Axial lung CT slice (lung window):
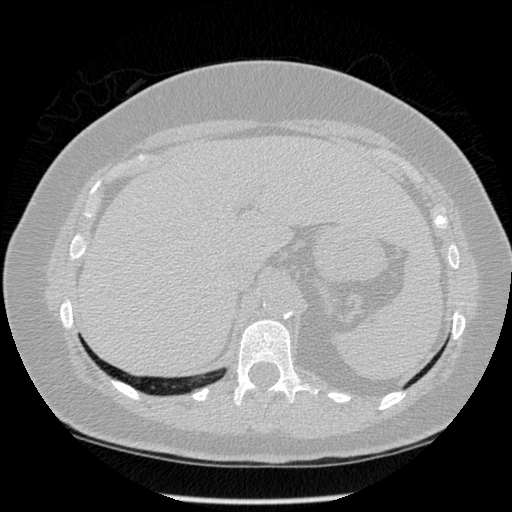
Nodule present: no